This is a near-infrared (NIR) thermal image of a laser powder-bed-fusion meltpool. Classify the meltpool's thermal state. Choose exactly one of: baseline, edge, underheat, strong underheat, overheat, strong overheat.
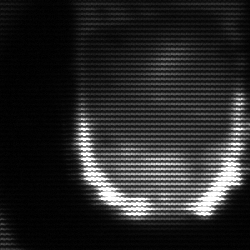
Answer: baseline